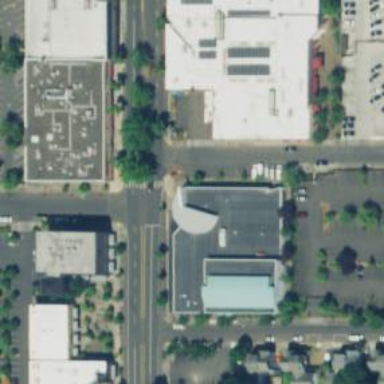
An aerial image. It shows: Building.